Interaction volume radius: 10 \u00c5
Interaction volume height: 20 \u00c5
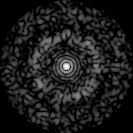
Disorder parameter: 0.8355